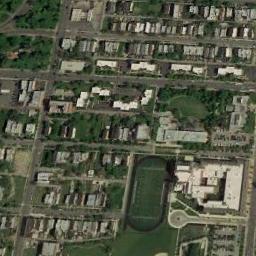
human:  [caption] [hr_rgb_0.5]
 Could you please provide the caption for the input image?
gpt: There are many buildings next to the ground track field .

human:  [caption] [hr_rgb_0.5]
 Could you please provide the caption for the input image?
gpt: There is a semicircle in the track and field .

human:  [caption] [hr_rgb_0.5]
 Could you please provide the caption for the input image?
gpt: The ground track field is on a lawn with lots of houses arranged neatly .

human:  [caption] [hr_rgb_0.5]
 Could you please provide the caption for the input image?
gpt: A track and field is built in the middle of a residential area, Surrounded by a lot of vegetation .

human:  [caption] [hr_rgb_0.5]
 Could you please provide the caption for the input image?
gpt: There are many buildings around the ground track field with a black track .